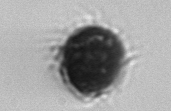
Label: Mesodinium